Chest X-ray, PA view. Patient: 73 years old, sex M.
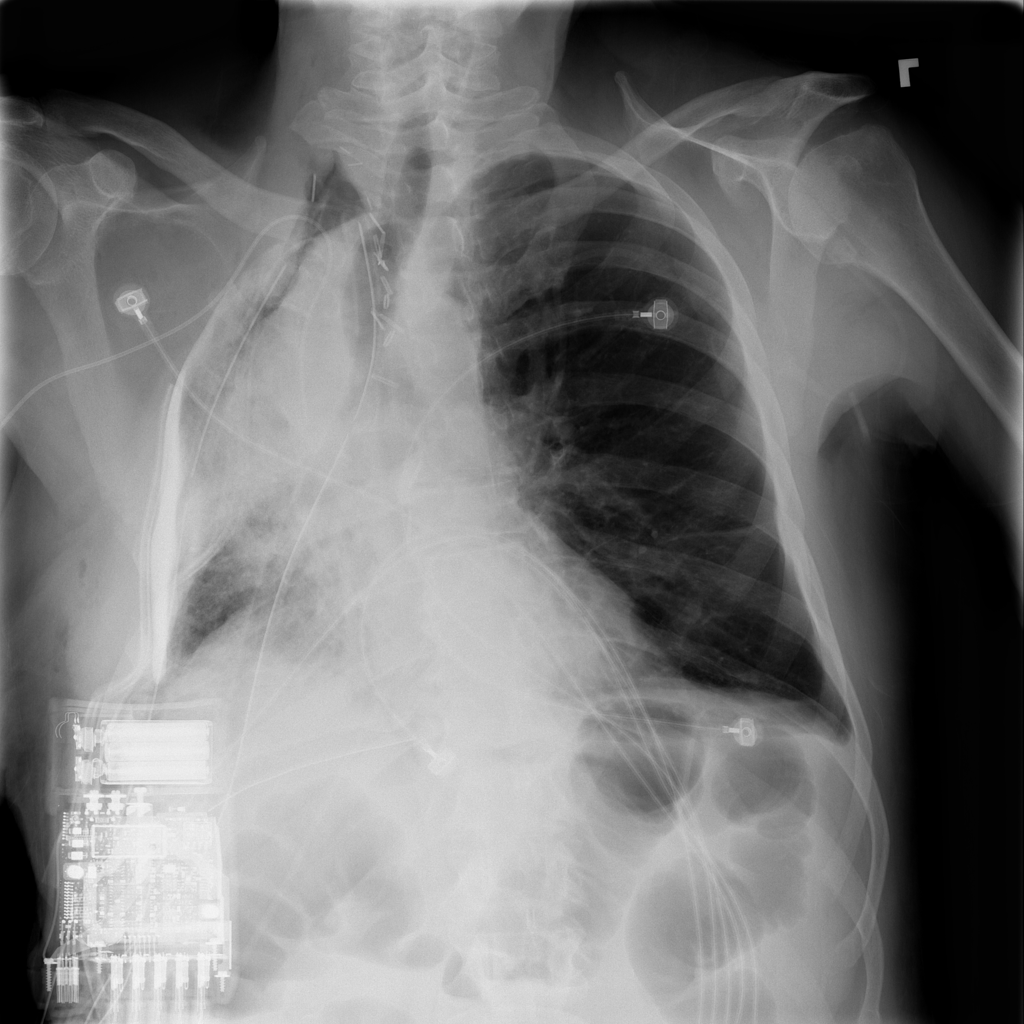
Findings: Emphysema